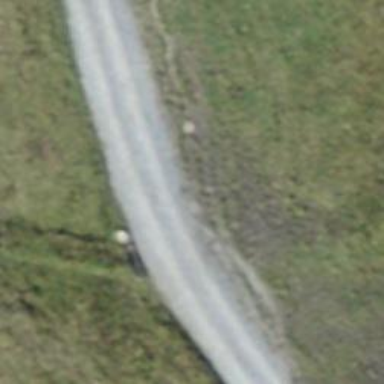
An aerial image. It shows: Hike track with grade2 surface.